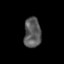
Tissue: skin
Cell type: Epithelial cells
Senescence score: 0.1636
Nuclear area (px): 498
Mean DAPI intensity: 90.538